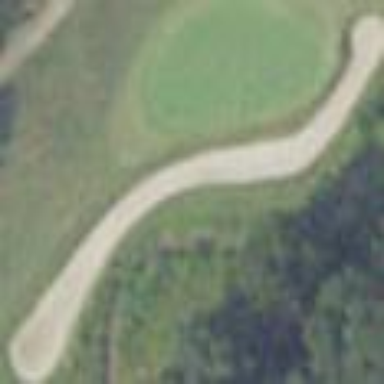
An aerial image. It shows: Golf bunker filled with natural sand.